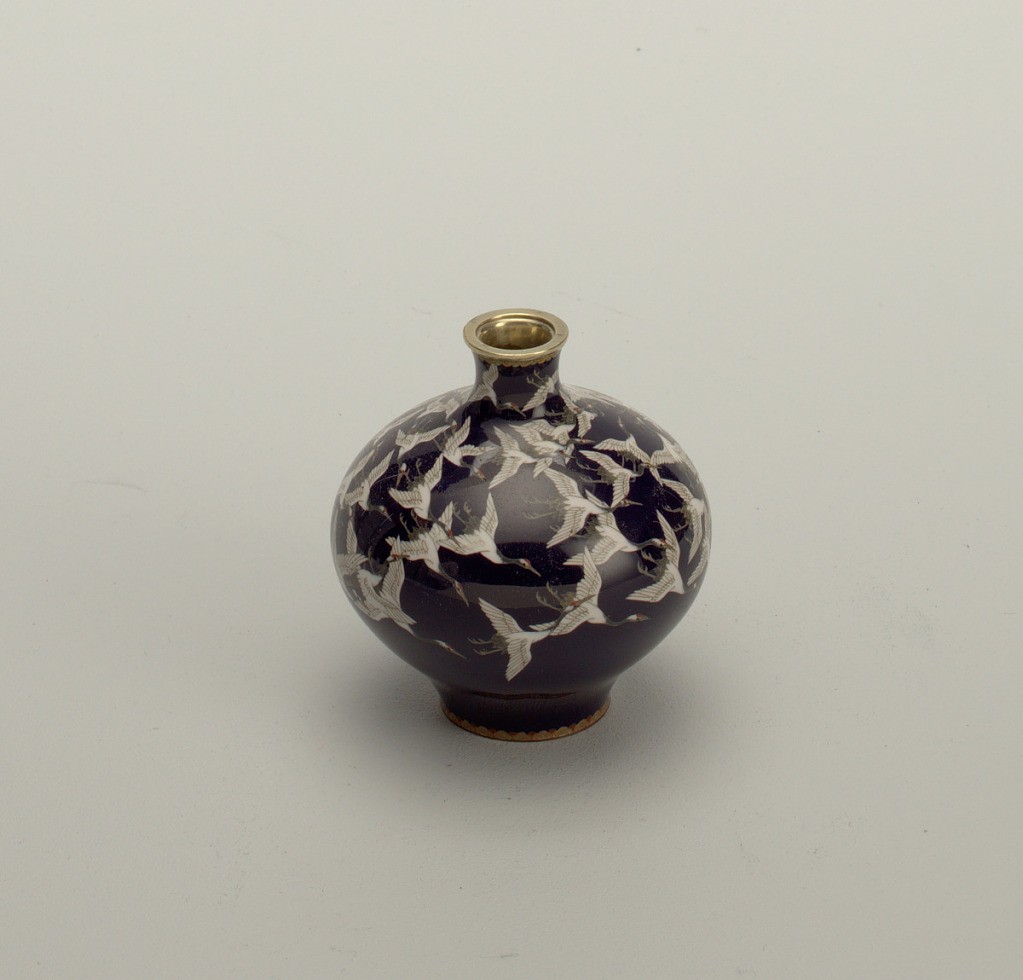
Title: Vase
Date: ca. 1870–80
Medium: Enamel on copper, nickel
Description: A black bulbous vase with a small neck. Vase depicts a flock of white birds flying around the top of the vase. Both top and bottom of the vase have the same, small, decorative band around it.